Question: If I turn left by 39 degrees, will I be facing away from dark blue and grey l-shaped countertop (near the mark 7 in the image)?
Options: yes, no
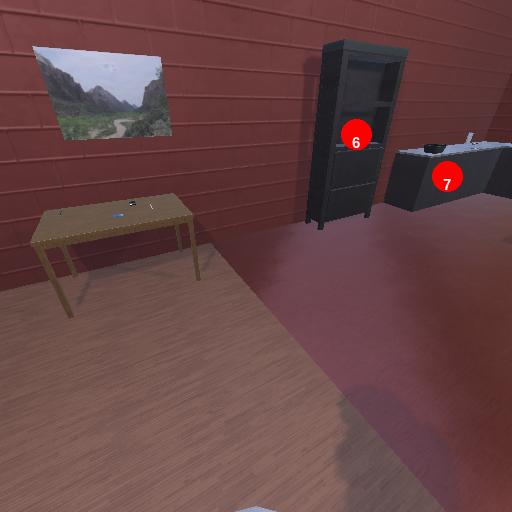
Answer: yes